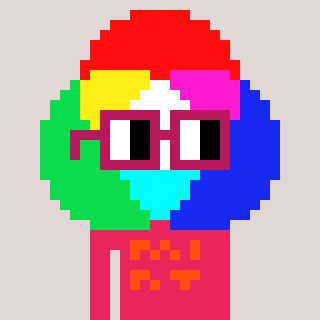
a pixel art character with square dark red glasses, a color circle-shaped head and a redpinkish-colored body on a warm background